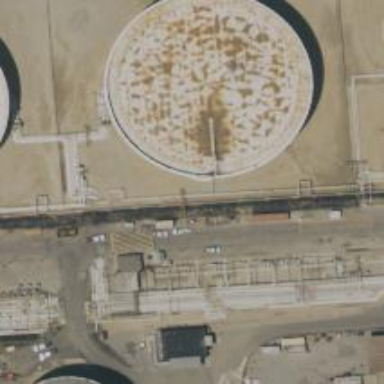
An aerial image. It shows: Industrial building housing storage tank.